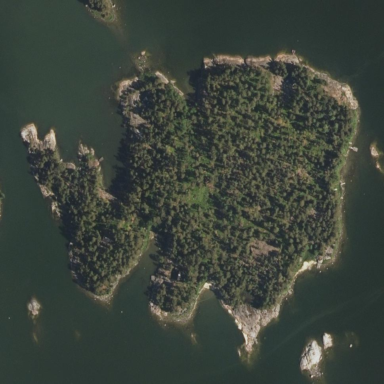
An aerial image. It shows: Island with natural coastline.